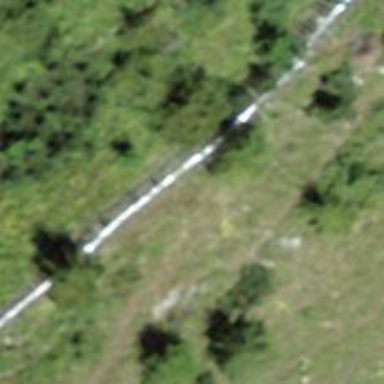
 designed to mitigate snow accumulations in specific area."